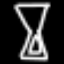
Label: hourglass